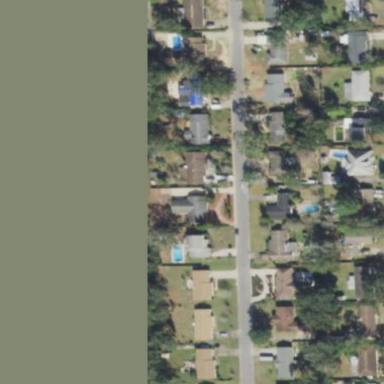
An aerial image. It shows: This residential area consists of single-family homes.